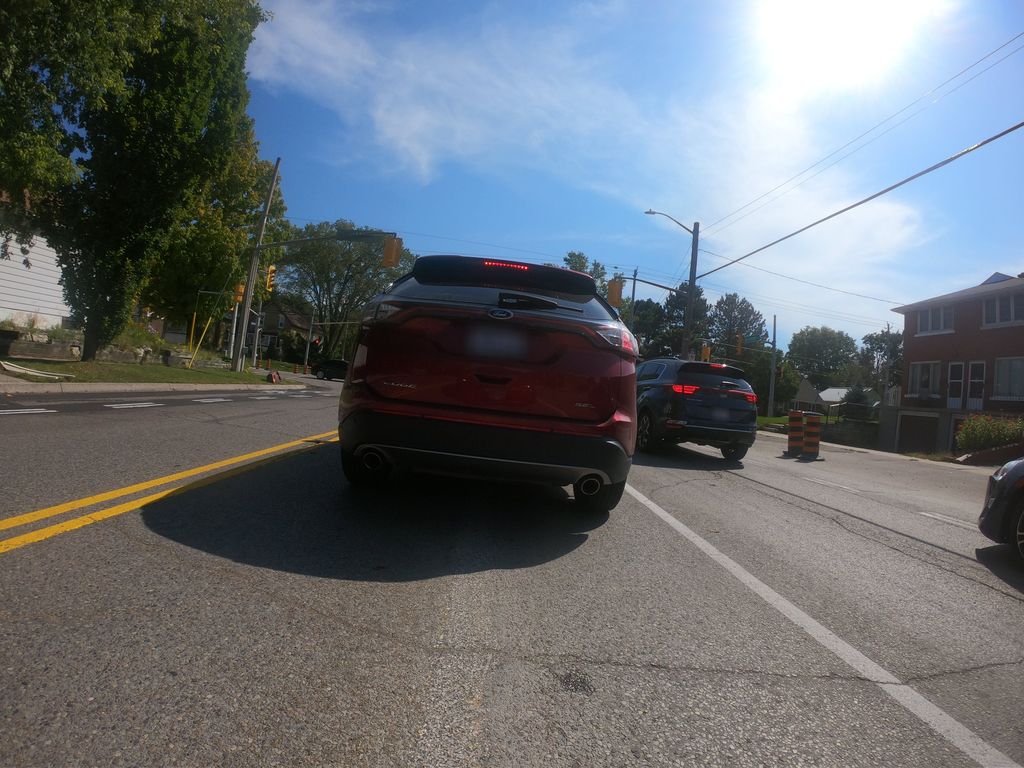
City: kitchener-waterloo